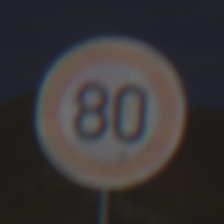
Verkehrszeichen: Geschwindigkeit80
Umgebung: Outdoor, Nature
Tageszeit: MorningAfternoon
Wetter: PartlyCloudy
Licht: Natural
Jahreszeit: NotSpecified
Kontrast: HighContrast